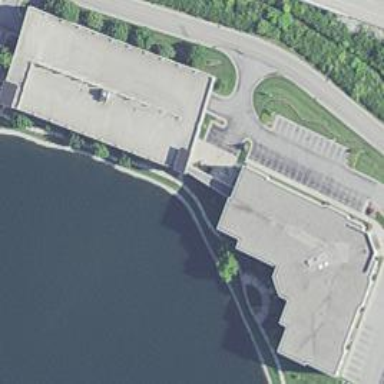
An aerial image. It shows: Office building.